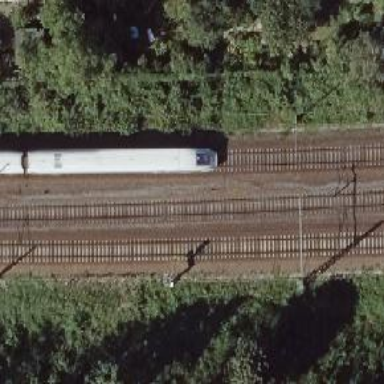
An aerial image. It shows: Railway signal.